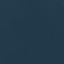
Label: SeaLake